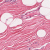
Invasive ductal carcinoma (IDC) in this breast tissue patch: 0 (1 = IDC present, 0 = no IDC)